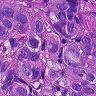
Metastatic tissue present: yes